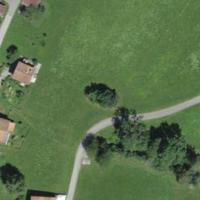
EUNIS habitat code: 24
Species observed at this site:
Pimpinella major